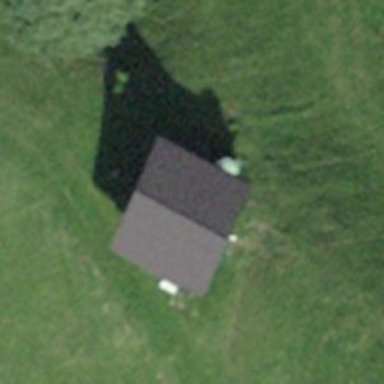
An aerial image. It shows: Barn.